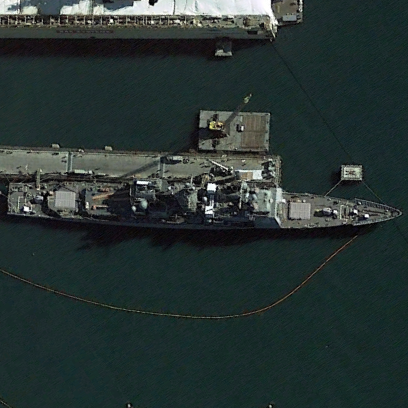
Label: cruiser